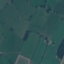
Label: Pasture